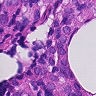
Metastatic tissue present: yes